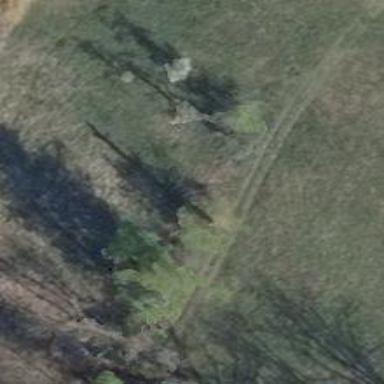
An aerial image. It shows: Beautiful tree in nature.